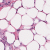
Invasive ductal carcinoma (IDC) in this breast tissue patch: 0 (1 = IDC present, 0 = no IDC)